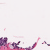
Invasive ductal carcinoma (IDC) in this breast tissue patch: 0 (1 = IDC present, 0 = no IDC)